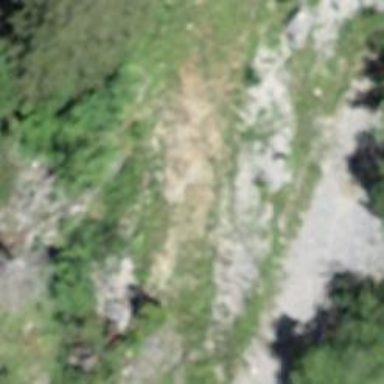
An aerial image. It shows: Natural cliff.